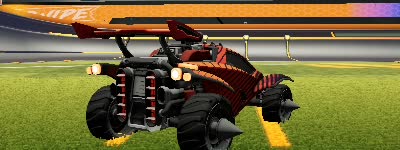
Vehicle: octane